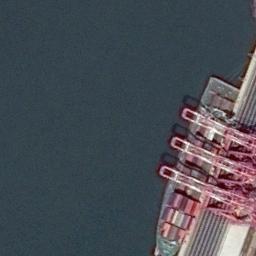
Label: ship